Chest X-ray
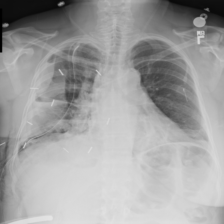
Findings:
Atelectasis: positive
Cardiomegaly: negative
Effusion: negative
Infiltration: negative
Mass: negative
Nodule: negative
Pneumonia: negative
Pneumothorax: positive
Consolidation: negative
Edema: negative
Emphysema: positive
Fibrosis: negative
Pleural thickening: negative
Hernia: negative